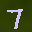
Label: 7